Question: I just signed up for the premium version of Codio and i'm trying to setup an existiing repo i have on BitBucket.org. When i try to connect to the repo it tells me i need to upload a public SSH key to my host. (see screenshot)
The problem is i'm not sure what information to fill in here, when i try host: bitbucket.org and my credentials it says it cannot connect
Has anyone else experienced this?
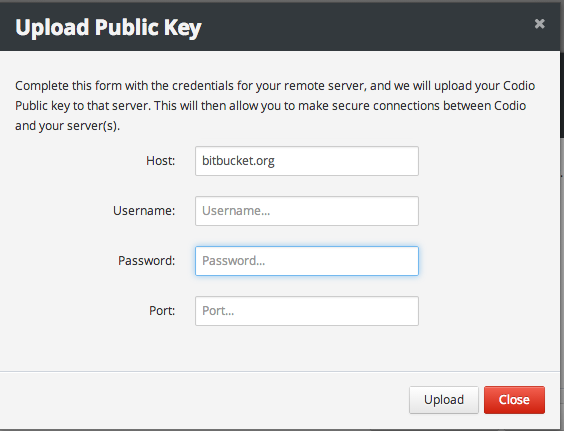
Answer: Doug
BitBucket don't allow SSH Shell access which is what Codio is using in the dialog. For now (as you've seen) copy the key out from your Codio account and add in manually to your BitBucket Account.
We'll get this looked into to improve